Question: I was wondering if this code is good enough or if there are glaring newbie no-no's.
Basically I'm populating a TreeView listing all Departments in my database. Here is the Entity Framework model:

Here is the code in question:
'''
private void button1_Click(object sender, EventArgs e)
{
DepartmentRepository repo = new DepartmentRepository();
var parentDepartments = repo.FindAllDepartments()
.Where(d => d.IDParentDepartment == null)
.ToList();
foreach (var parent in parentDepartments)
{
TreeNode node = new TreeNode(parent.Name);
treeView1.Nodes.Add(node);
var children = repo.FindAllDepartments()
.Where(x => x.IDParentDepartment == parent.ID)
.ToList();
foreach (var child in children)
{
node.Nodes.Add(child.Name);
}
}
}
'''
Good suggestions so far. Working with the entire collection makes sense I guess. But what happens if the collection is huge as in 200,000 entries? Wouldn't this break my software?
'''
DepartmentRepository repo = new DepartmentRepository();
var entries = repo.FindAllDepartments();
var parentDepartments = entries
.Where(d => d.IDParentDepartment == null)
.ToList();
foreach (var parent in parentDepartments)
{
TreeNode node = new TreeNode(parent.Name);
treeView1.Nodes.Add(node);
var children = entries.Where(x => x.IDParentDepartment == parent.ID)
.ToList();
foreach (var child in children)
{
node.Nodes.Add(child.Name);
}
}
'''
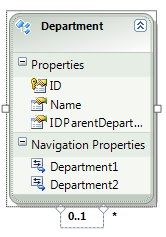
Answer: That looks ok to me, but think about a collection of hundreds of thousands nodes. The best way to do that is asynchronous loading - please notice, that do don't necassarily have to load all elements at the same time. Your tree view can be collapsed by default and you can load additional levels as the user expands tree's nodes. Let's consider such case: you have a root node containing 100 nodes and each of these nodes contains at least 1000 nodes. 100 * 1000 = 100000 nodes to load - pretty much, istn't it? To reduce the database traffic you can first load your first 100 nodes and then, when user expands one of those, you can load its 1000 nodes. That will save considerable amount of time.